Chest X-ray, PA view. Patient: 33 years old, sex M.
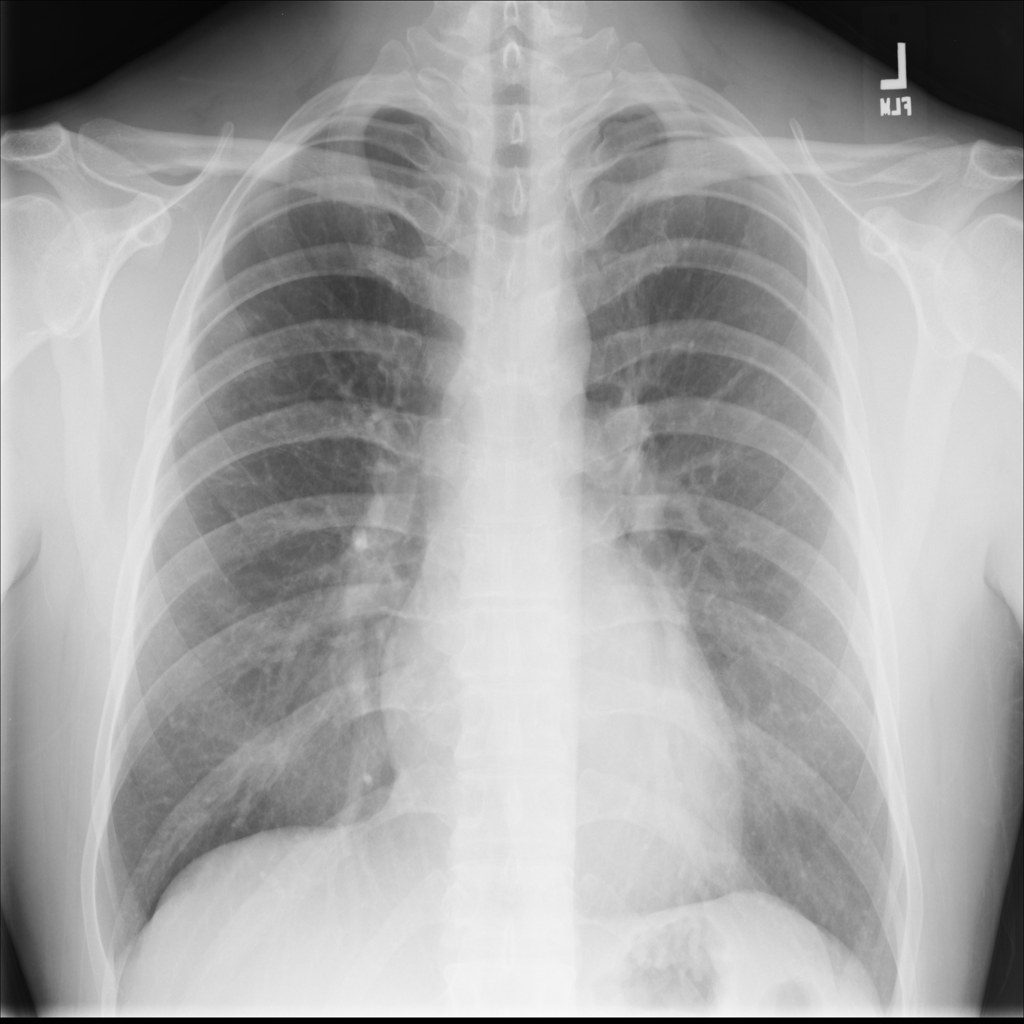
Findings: No Finding